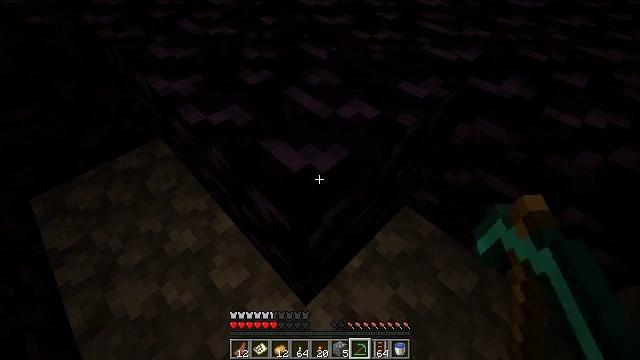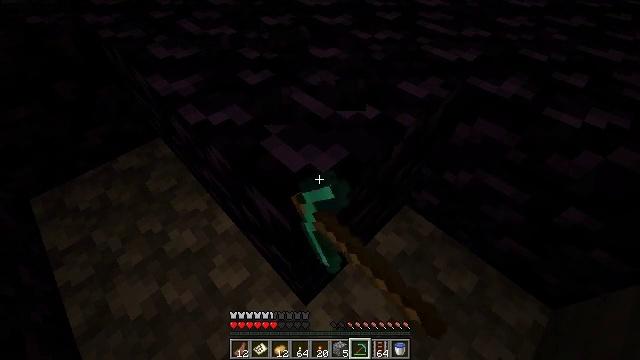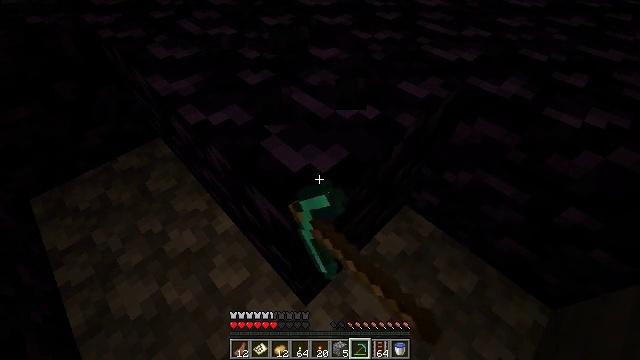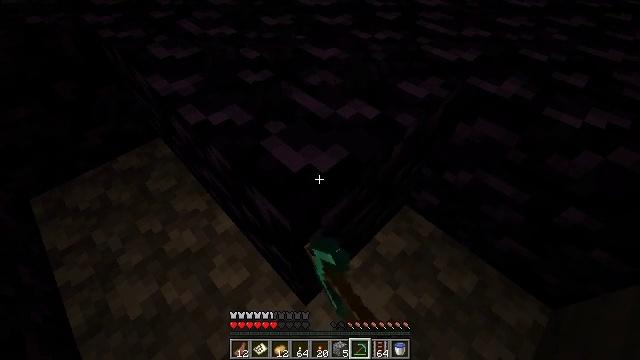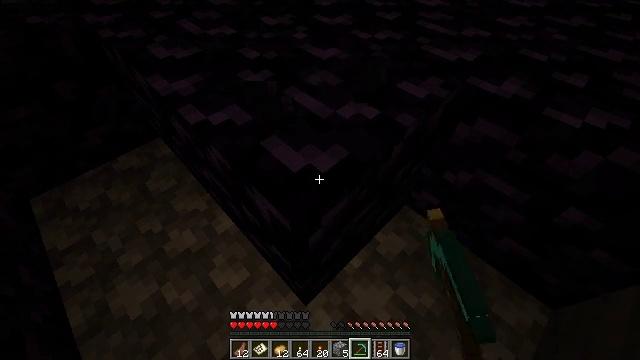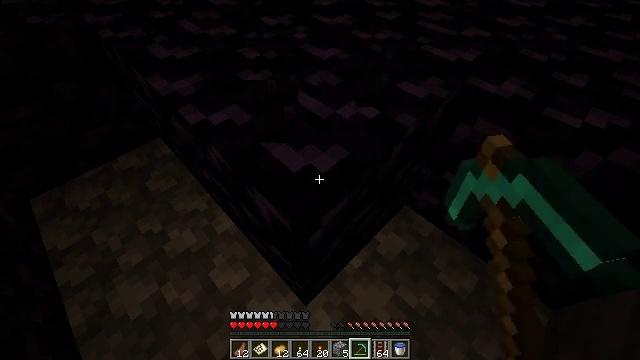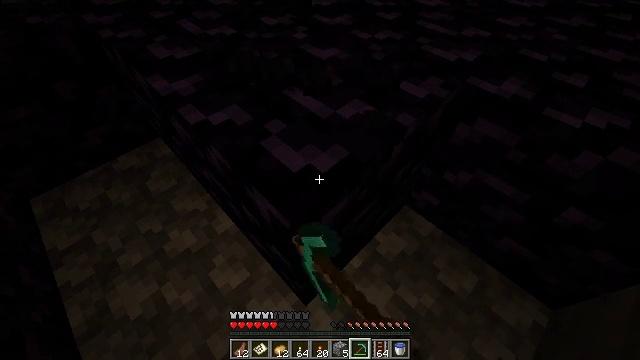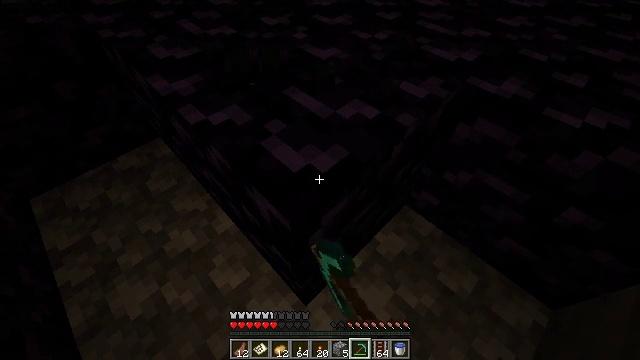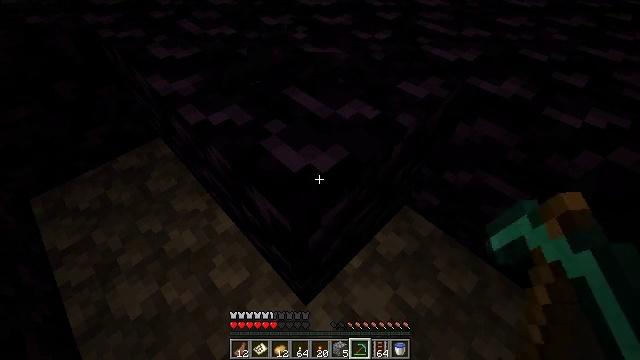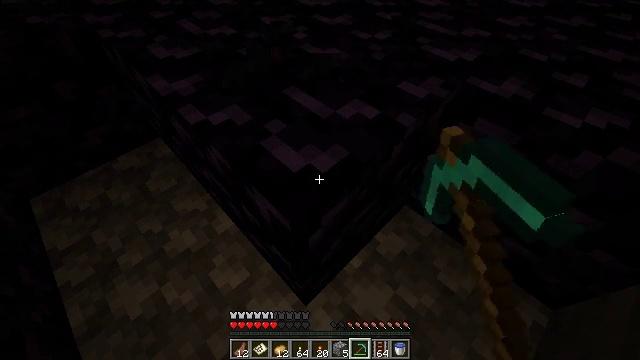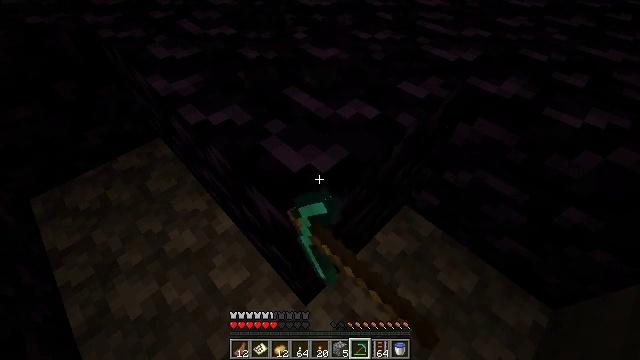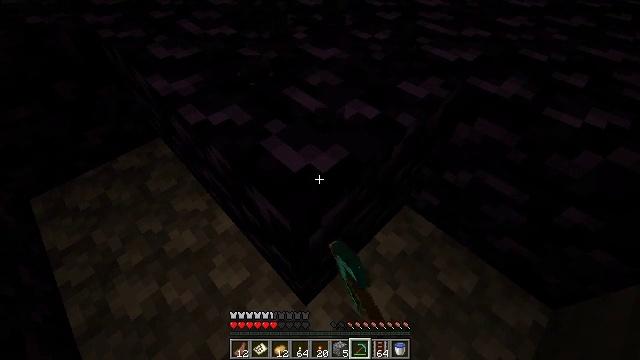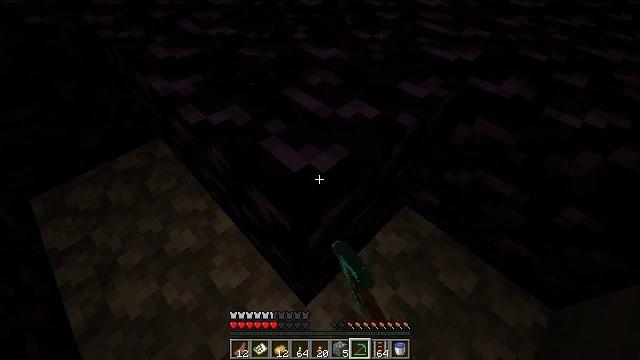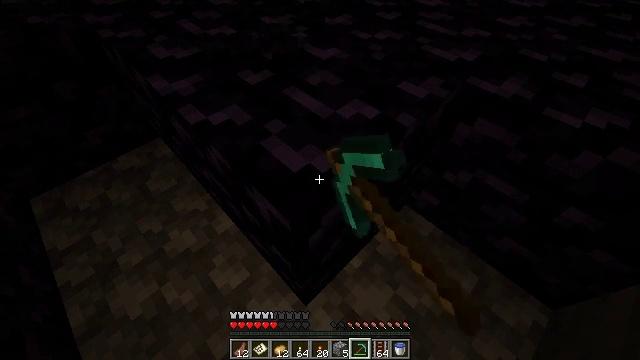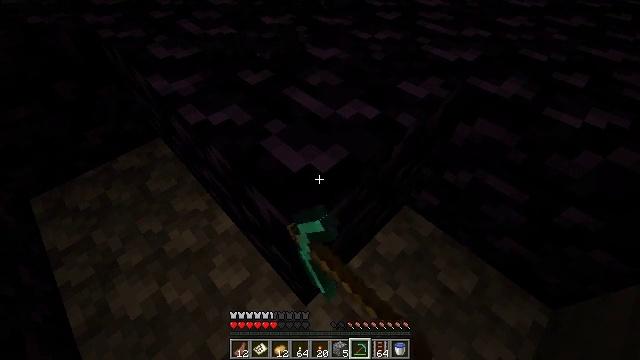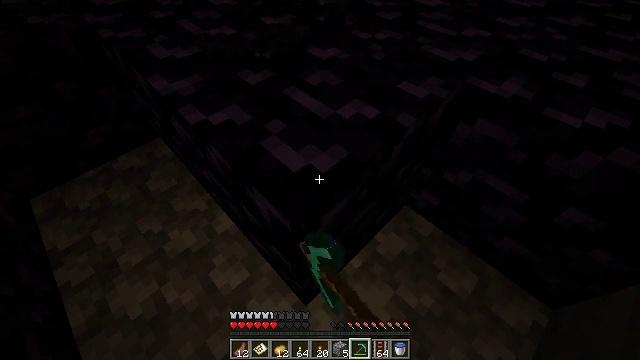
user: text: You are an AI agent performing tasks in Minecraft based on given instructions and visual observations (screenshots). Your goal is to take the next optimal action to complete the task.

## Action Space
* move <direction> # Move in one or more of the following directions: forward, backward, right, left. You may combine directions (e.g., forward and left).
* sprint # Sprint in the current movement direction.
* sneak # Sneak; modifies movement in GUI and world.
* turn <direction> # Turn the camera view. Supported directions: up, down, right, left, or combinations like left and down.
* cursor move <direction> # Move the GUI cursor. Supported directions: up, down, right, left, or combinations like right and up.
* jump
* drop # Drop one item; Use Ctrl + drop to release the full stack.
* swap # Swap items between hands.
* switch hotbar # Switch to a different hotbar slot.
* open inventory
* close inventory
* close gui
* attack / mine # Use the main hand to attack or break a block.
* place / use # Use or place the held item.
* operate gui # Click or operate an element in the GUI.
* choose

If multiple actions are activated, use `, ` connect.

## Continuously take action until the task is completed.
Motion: motion action
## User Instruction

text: Mine the obsidian block.
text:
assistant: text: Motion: attack / mine
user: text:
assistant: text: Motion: attack / mine
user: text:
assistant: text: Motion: attack / mine
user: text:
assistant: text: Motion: attack / mine
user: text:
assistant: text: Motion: attack / mine
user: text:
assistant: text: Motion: attack / mine
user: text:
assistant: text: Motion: attack / mine
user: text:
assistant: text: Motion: attack / mine
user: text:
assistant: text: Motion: attack / mine
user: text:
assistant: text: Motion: attack / mine
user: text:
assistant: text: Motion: attack / mine
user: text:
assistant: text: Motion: attack / mine
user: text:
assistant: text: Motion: attack / mine
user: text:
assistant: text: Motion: attack / mine
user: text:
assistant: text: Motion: attack / mine
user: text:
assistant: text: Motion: attack / mine
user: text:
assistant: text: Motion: attack / mine
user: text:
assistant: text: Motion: attack / mine
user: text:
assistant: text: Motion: attack / mine
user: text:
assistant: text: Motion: attack / mine
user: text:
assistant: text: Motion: attack / mine
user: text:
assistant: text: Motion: attack / mine
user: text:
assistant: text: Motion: attack / mine
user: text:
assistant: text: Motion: attack / mine
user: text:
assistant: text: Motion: attack / mine
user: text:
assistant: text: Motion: attack / mine
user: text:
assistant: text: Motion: attack / mine
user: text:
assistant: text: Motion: attack / mine
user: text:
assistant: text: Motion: attack / mine
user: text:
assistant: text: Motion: attack / mine